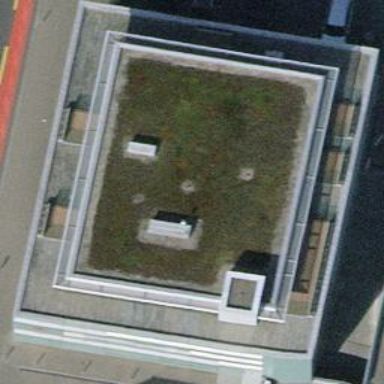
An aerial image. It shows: Office building.